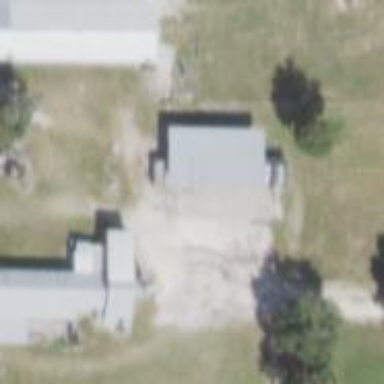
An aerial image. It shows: Dairy farmyard.